Question: I am using Firebase's Cloud Firestore for a web page I'm working on. I have it currently setup to create a new document in the "Users" collection when a new user is added/joined. The issue is when I try to pull the list of users down to iterate over them, I'm not able to.
I have tried iterating over it wither different kinds of loops. The loops don't seem to run as the length of the object when console logging it is 0.
'''
let temp = [];
db.collection("Users").onSnapshot(res => {
const changes = res.docChanges();
changes.forEach(change => {
if (change.type === "added") {
temp.push({
id: change.doc.id,
email: change.doc.data().email
});
}
});
});
console.log(temp);
console.log(temp.length);
'''
I expected the 2nd console log to be 2 but it outputs 0. The weird thing is when I look at the object from the console log above, it shows it has a length of 2 and shows the current data in it:

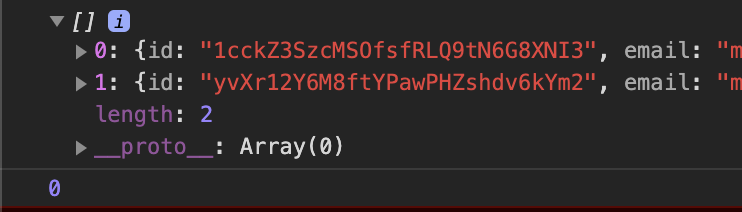
Answer: Data is loaded from Firestore asynchronously. Since this may take some time, your main code will continue to run while the data is loading. Then when the data is loaded, your callback functions is called.
You can easily see this in practice by adding some logging:
'''
console.log("Before starting onSnapshot");
db.collection("Users").onSnapshot(res => {
console.log("Got data");
});
console.log("After starting onSnapshot");
'''
When you run this code, it logs:
> Before starting onSnapshotAfter starting onSnapshotGot data
This is probably not the order you expected, but it completely explains why the log statements don't work as you expected. By the time you log the array length, the data hasn't been loaded from the database yet.
'console.log(JSON.stringify(temp));'
This means that all code that needs access to the data, must be inside the callback, or be called from there:
'''
let temp = [];
db.collection("Users").onSnapshot(res => {
const changes = res.docChanges();
changes.forEach(change => {
if (change.type === "added") {
temp.push({
id: change.doc.id,
email: change.doc.data().email
});
}
});
console.log(temp);
console.log(temp.length);
});
'''
As you can probably imagine, many developers who are new to asynchronous APIs run into this problem. I recommend studying some of the previous questions on this topic, such as:
- <URL>